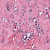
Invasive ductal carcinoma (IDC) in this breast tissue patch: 0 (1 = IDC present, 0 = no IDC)